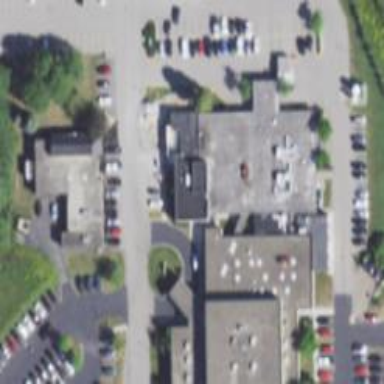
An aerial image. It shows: Healthcare facility identified as hospital.